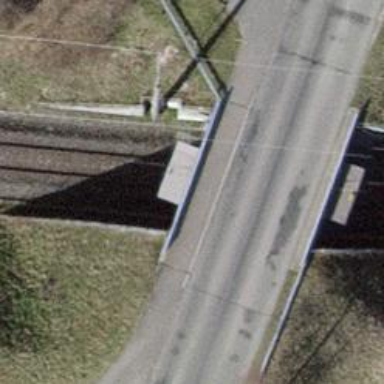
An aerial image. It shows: Tertiary road with asphalt surface that goes over bridge.